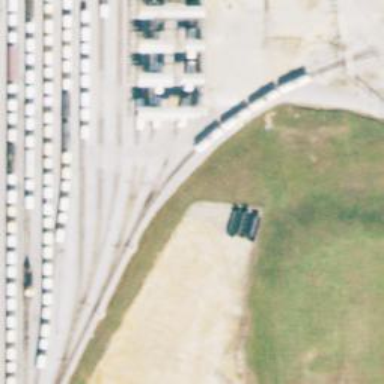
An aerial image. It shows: Rail spur service.